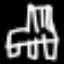
Label: chair